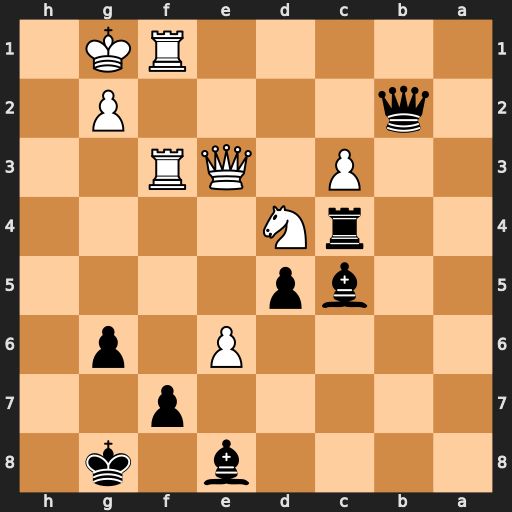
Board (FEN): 4b1k1/5p2/4P1p1/2bp4/2rN4/2P1QR2/1q4P1/5RK1
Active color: b
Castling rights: -
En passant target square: -
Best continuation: Rxc3 exf7+ Bxf7 Qf2 Qxf2+